Interaction volume radius: 5 \u00c5
Interaction volume height: 25 \u00c5
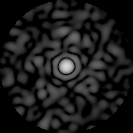
Disorder parameter: 0.753